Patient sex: F
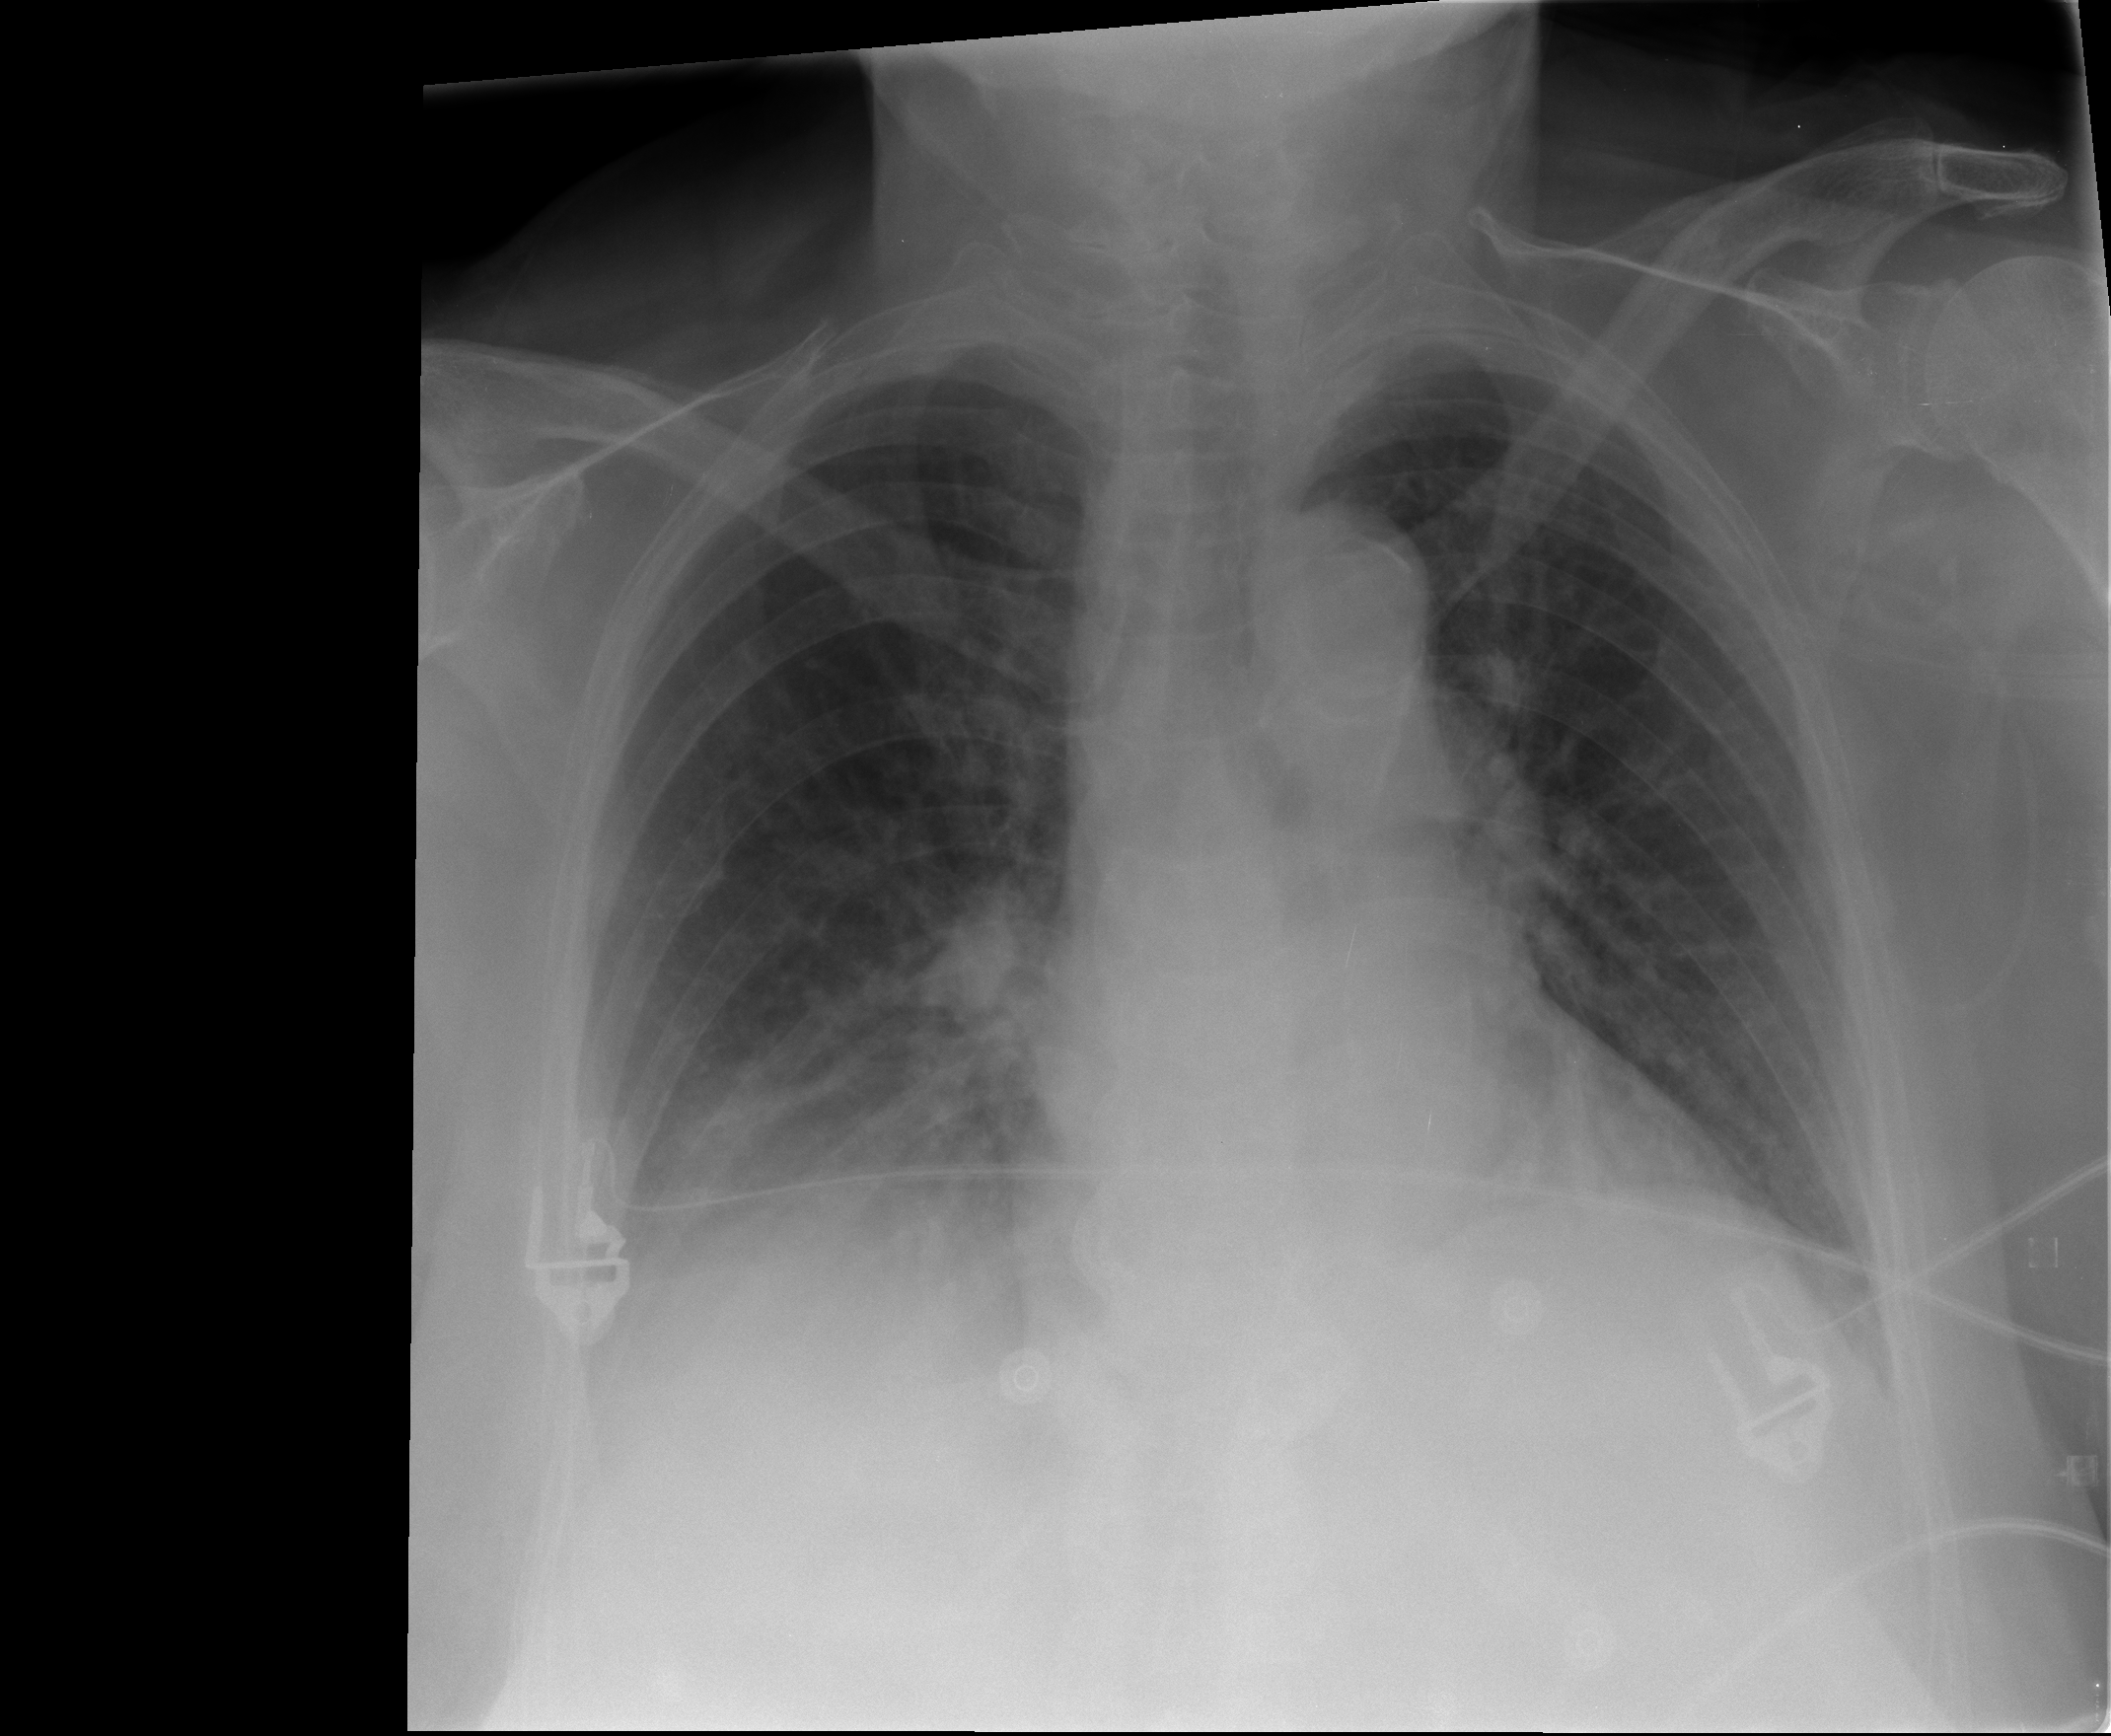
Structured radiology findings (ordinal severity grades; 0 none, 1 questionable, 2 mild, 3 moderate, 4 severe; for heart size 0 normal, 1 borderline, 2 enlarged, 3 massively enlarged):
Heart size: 0
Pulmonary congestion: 1
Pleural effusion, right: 2
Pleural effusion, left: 0
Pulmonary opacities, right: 0
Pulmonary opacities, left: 0
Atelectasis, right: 3
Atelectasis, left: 2